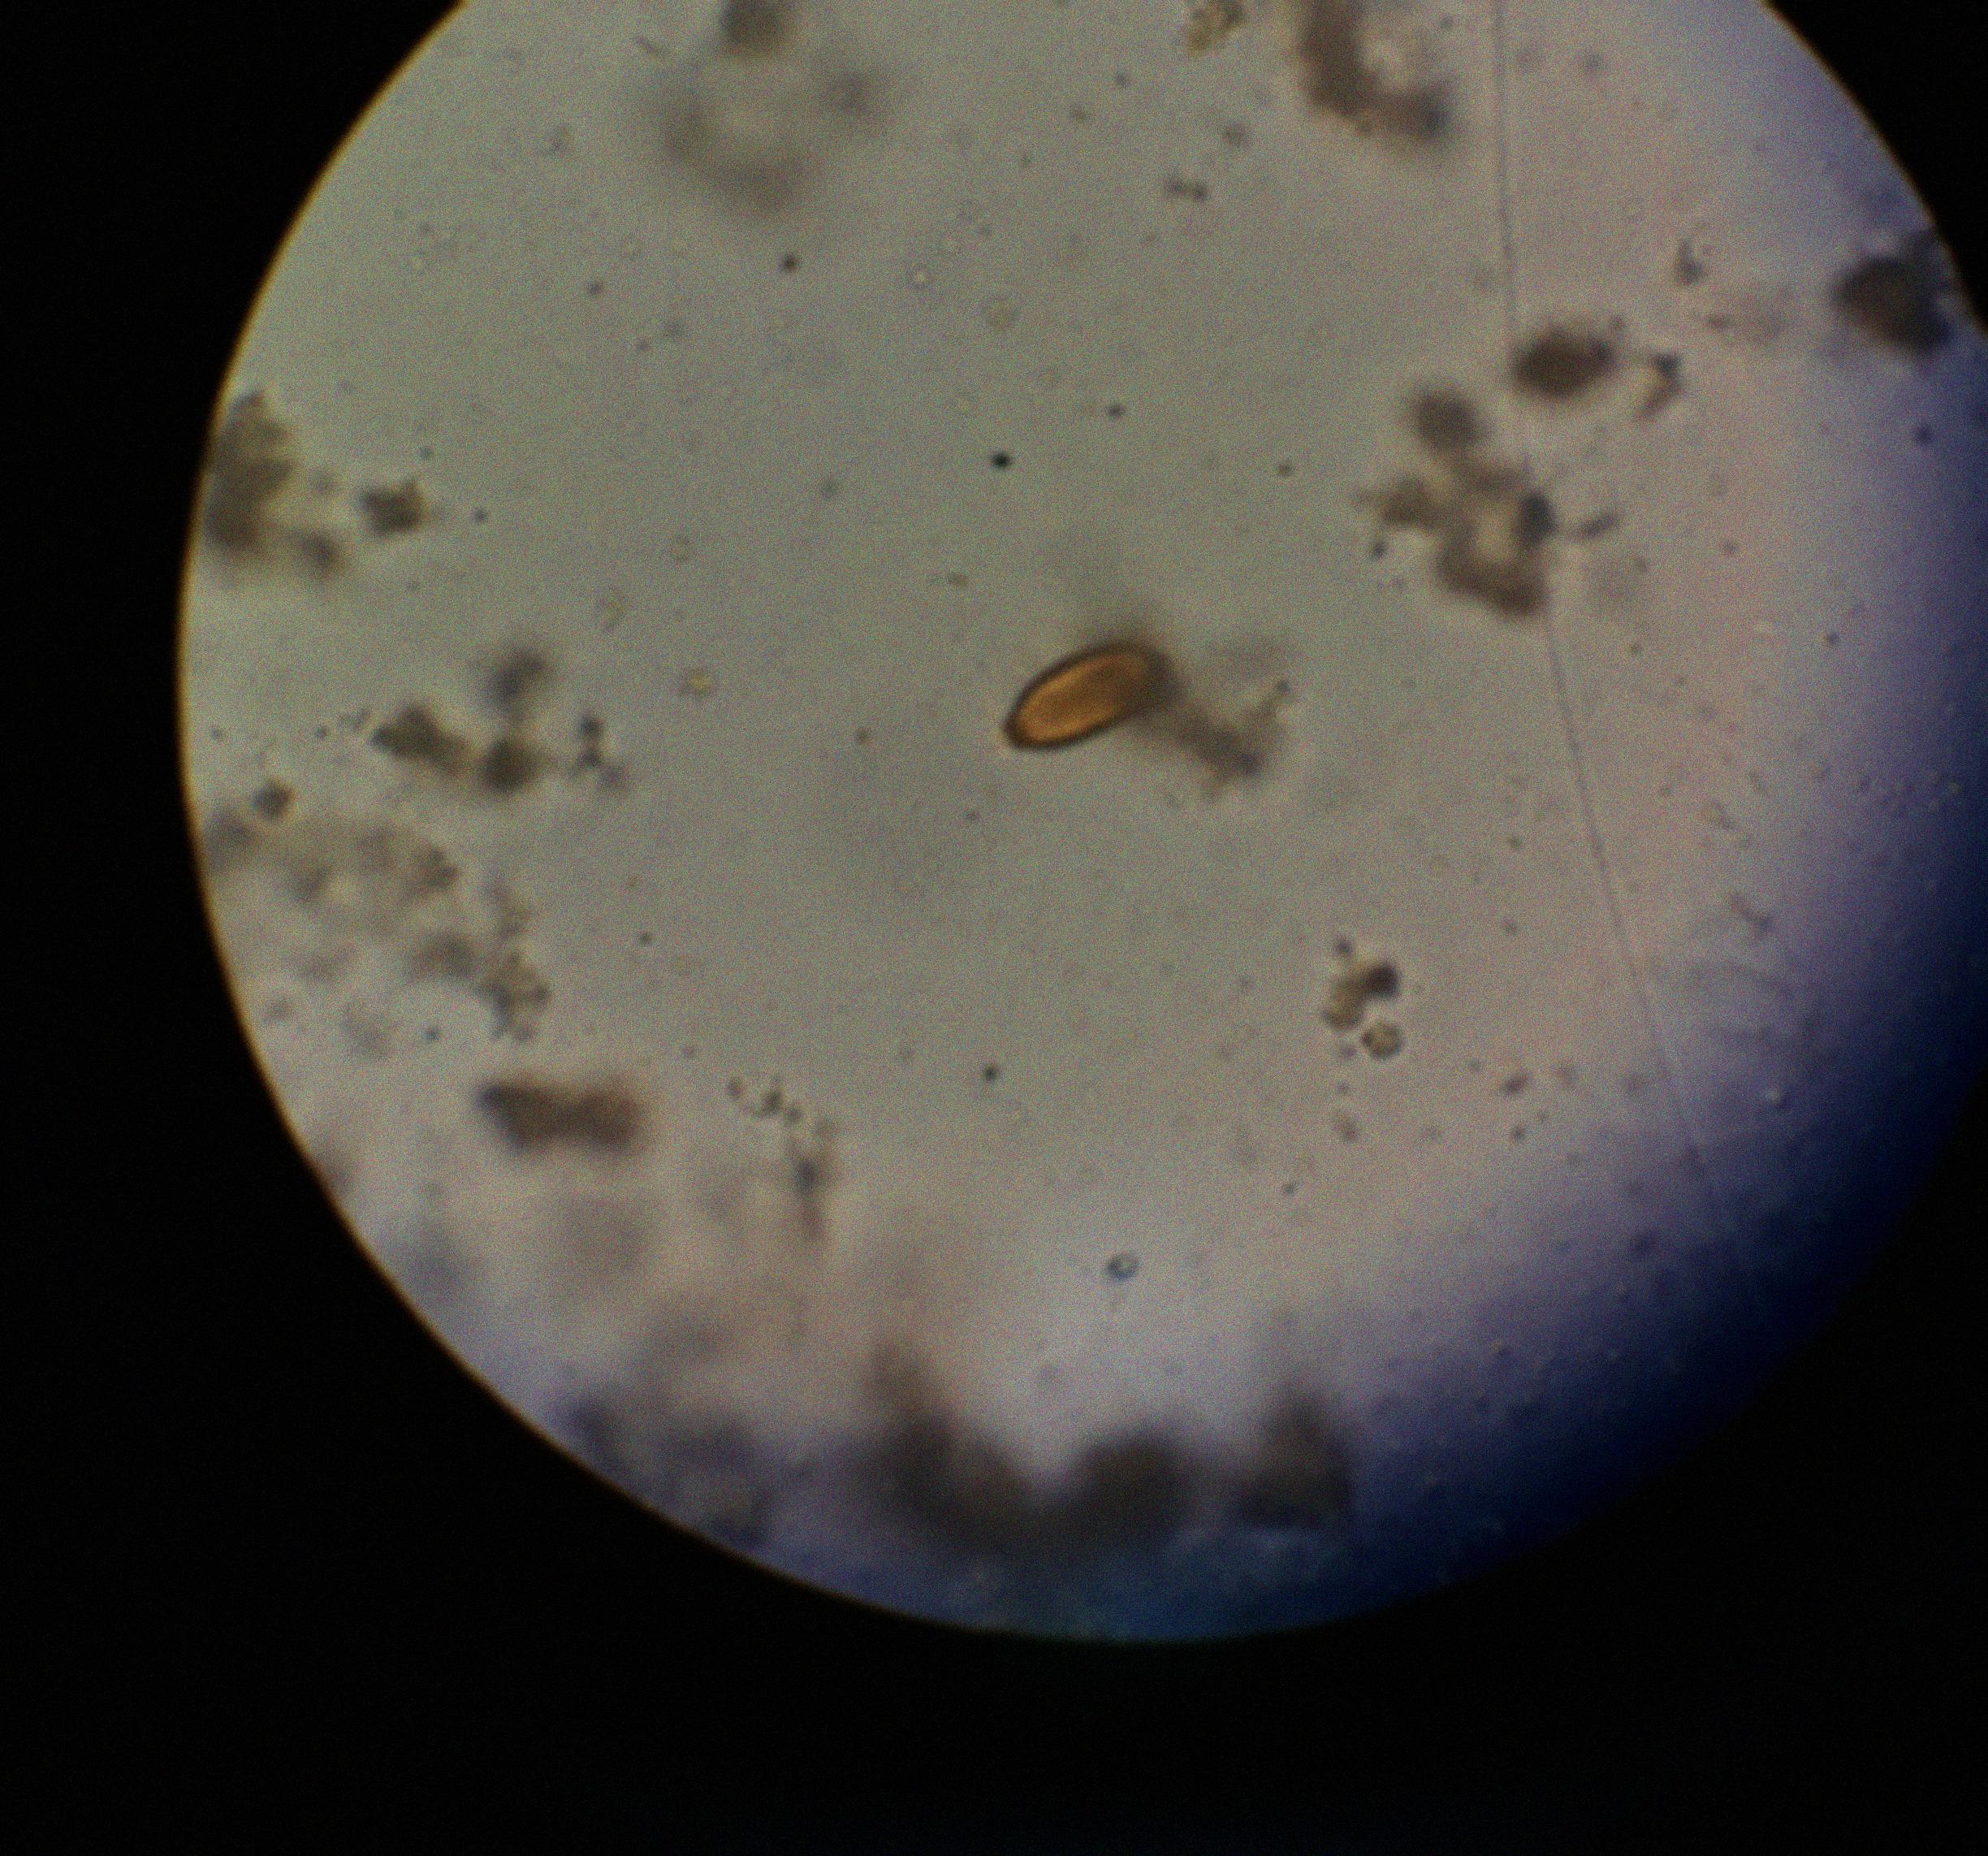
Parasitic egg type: Trichuris trichiura